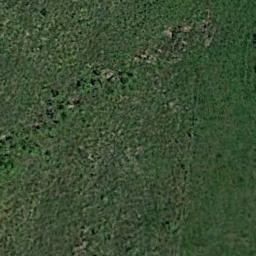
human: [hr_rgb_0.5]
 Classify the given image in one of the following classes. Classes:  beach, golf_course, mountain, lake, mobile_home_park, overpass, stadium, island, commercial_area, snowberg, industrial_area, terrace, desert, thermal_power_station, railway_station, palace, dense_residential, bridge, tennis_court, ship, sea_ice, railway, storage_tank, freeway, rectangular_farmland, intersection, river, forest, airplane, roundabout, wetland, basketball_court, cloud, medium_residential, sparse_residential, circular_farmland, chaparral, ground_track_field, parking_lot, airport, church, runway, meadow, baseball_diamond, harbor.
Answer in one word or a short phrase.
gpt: meadow